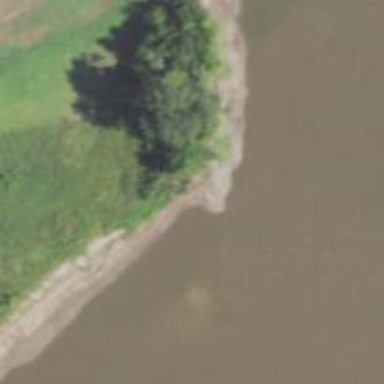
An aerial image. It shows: The outer border of the river.